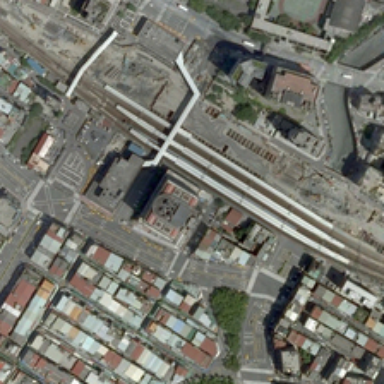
Some buildings are in two sides of a railway station .